Field crop: tomato
Growth stage: 1
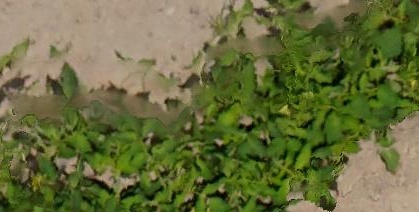
Species: tomato